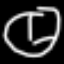
Label: clock